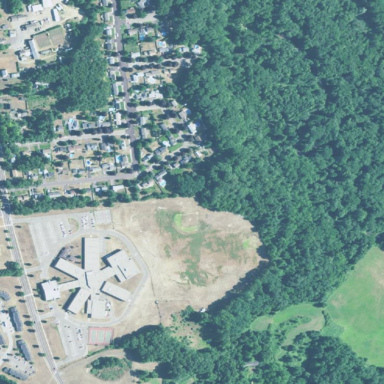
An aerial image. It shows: School.